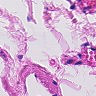
Metastatic tissue present: no